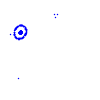
Particle: pion